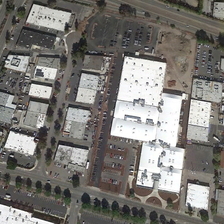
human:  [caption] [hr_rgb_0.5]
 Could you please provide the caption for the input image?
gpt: the white and grey roof buildings with parked automobiles are divided into blocks by roads with trees along .

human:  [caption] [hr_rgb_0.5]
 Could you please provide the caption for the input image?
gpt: the white and grey roof buildings with parked automobiles are divided into blocks by roads with trees along .

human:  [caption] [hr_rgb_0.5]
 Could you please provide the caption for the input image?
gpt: lots of cars are parking in this industrial area surrounded by roads .

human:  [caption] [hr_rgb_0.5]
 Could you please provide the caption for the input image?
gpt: the white and grey workshops in the industrial are surrounded by cars .

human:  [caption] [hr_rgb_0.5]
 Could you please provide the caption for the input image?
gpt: many white and gray industrial buildings with parking lots are between two roads with green trees .